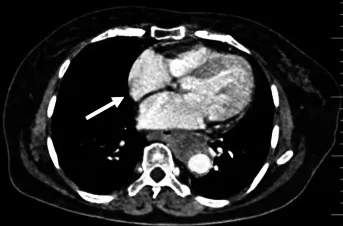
Lymphadenopathy.
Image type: radiology (ct)